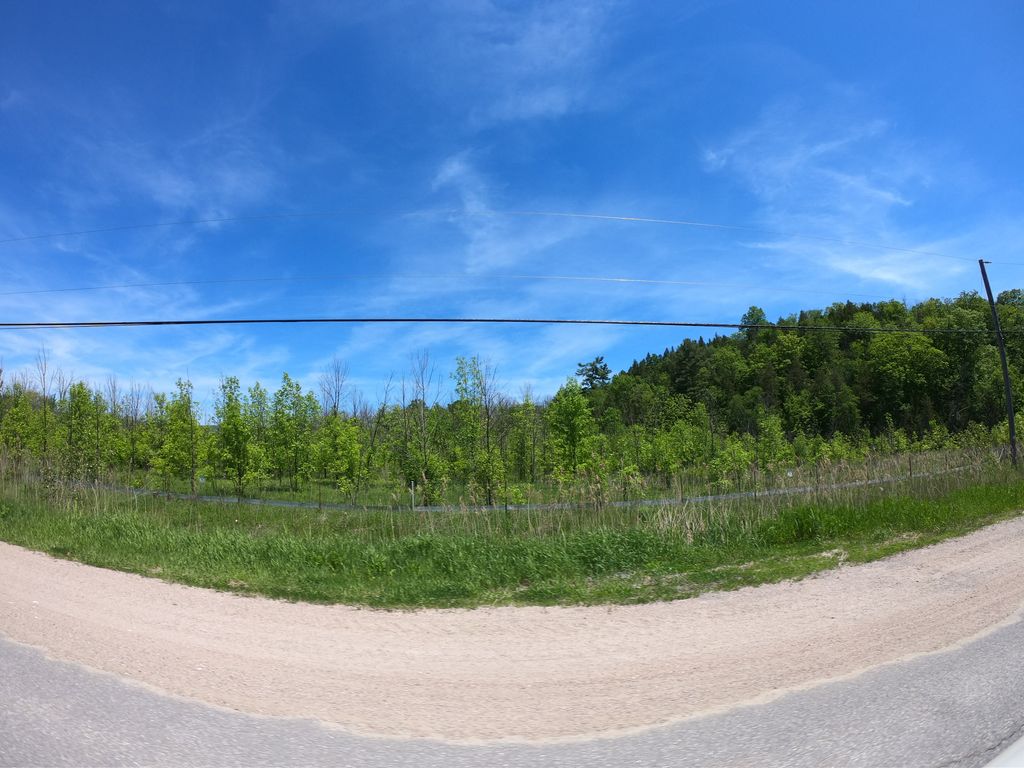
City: ottawa-gatineau